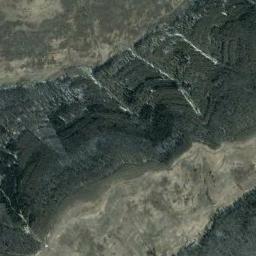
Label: mountain